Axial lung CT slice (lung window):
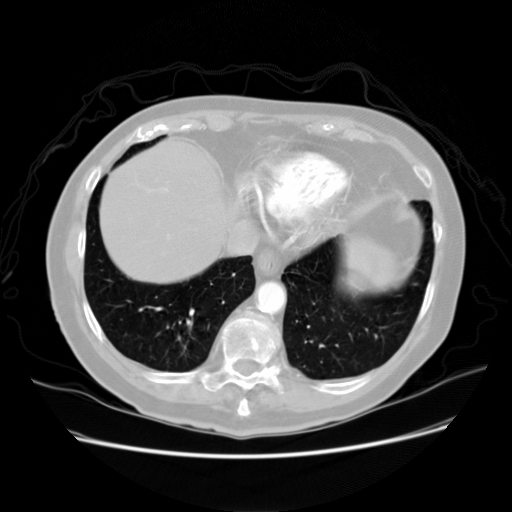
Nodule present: no